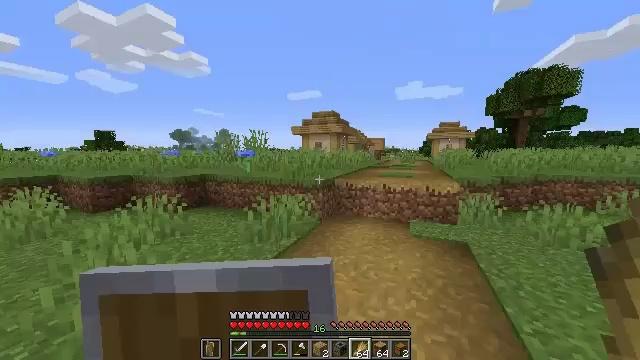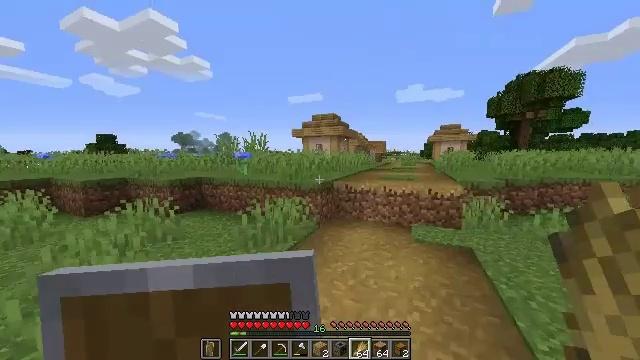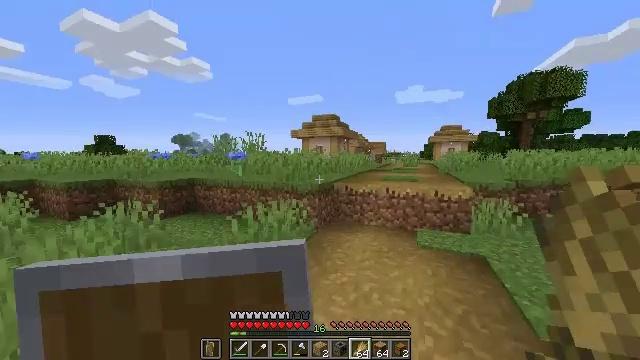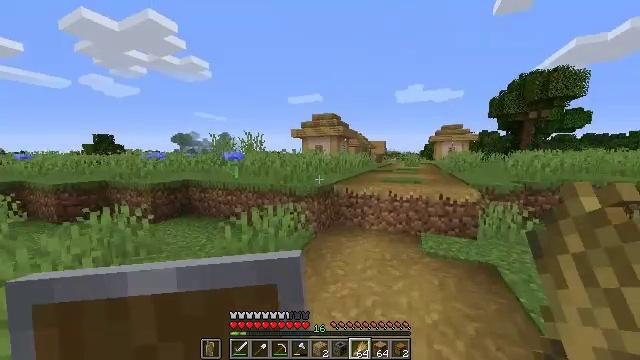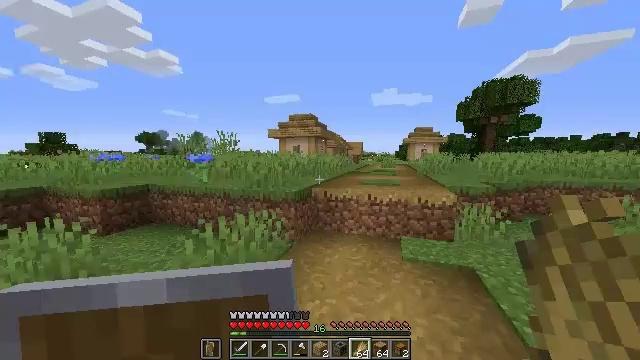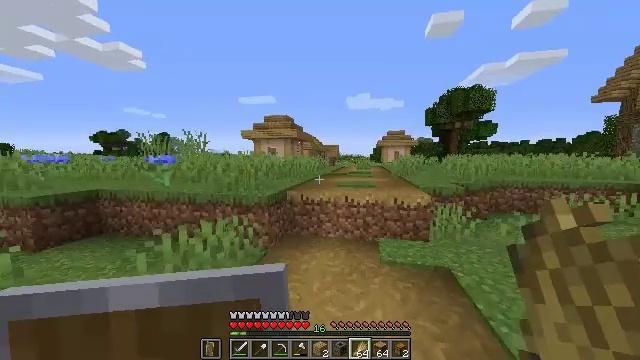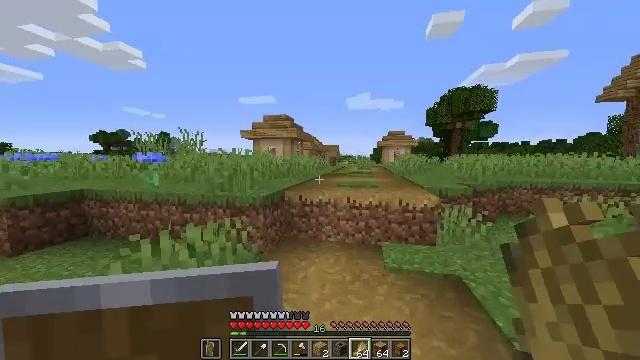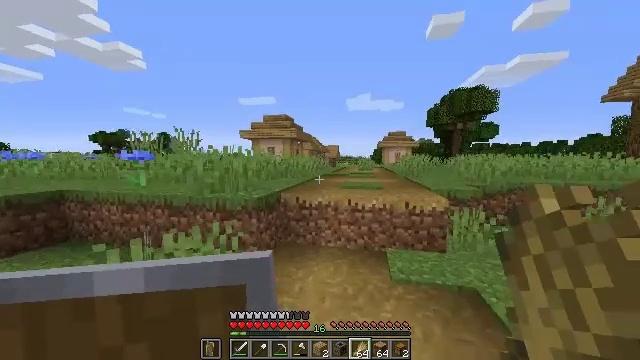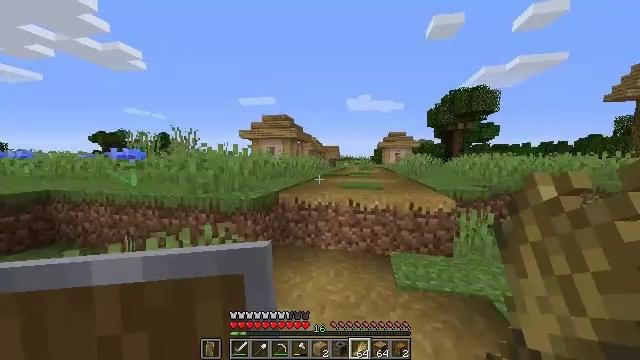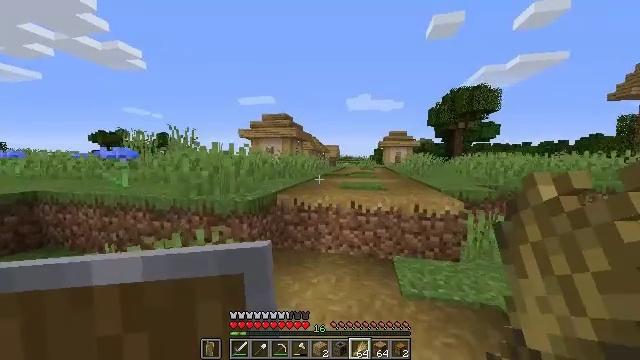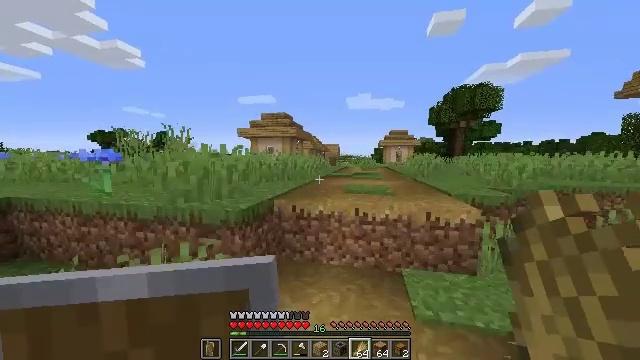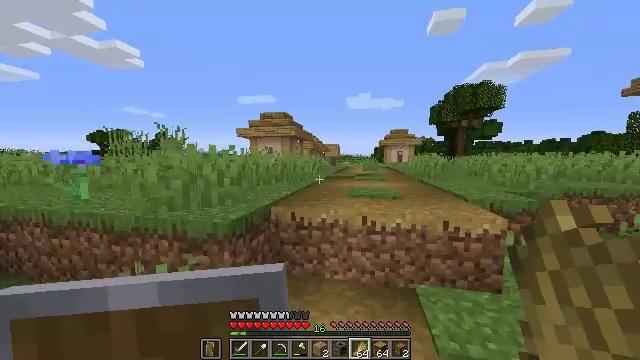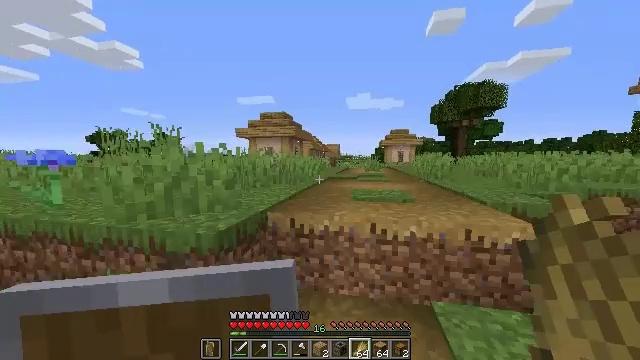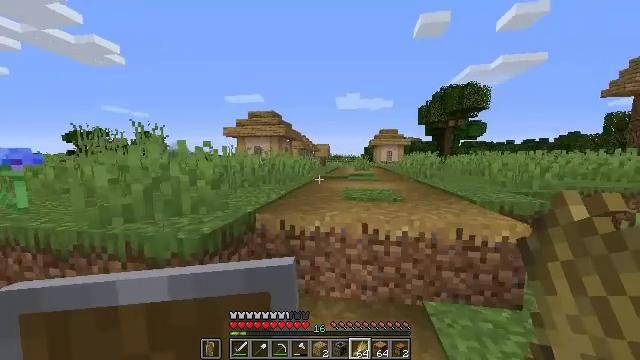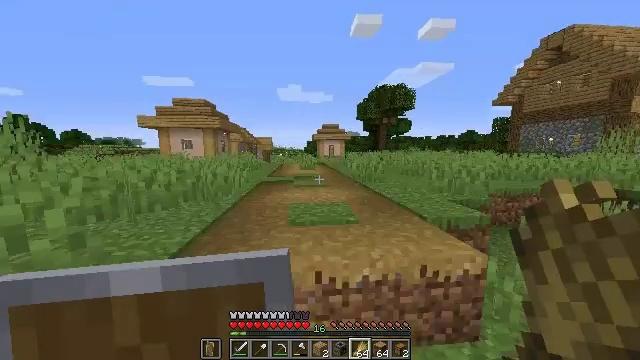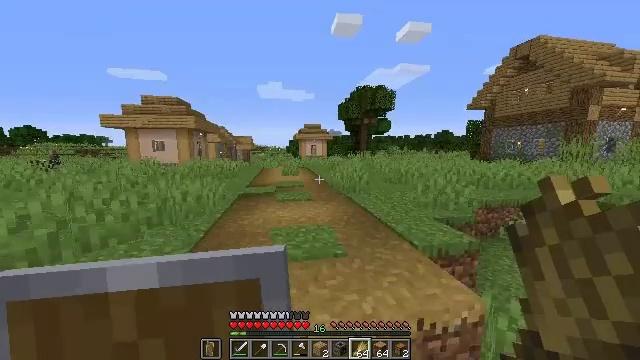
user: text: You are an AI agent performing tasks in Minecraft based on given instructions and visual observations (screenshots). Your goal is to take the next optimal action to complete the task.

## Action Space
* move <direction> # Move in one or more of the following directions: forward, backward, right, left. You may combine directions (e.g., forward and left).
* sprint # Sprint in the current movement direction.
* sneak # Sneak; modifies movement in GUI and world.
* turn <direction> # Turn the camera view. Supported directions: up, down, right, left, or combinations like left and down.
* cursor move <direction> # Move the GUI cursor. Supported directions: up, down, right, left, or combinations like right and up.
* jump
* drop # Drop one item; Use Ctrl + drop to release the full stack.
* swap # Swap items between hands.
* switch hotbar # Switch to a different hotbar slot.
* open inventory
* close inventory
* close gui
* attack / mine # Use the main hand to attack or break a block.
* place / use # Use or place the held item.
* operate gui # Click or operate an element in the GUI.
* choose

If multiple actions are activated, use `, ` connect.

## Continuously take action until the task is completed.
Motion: motion action
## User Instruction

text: Collect the oak planks from the structure.
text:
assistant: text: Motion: move forward
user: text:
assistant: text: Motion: move forward
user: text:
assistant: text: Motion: move forward
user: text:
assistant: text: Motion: move forward, turn right
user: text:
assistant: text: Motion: move forward, turn right
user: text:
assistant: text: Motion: move forward
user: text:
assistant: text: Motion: move forward
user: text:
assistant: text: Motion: move forward
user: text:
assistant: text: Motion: move forward
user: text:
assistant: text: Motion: move forward
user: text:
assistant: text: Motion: move forward
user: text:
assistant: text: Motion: move forward
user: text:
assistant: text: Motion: move forward, turn right
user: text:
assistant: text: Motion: move forward, turn right and down, jump
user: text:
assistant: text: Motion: move forward, turn right, jump
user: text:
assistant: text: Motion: move forward, jump
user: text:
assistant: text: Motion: move forward, jump
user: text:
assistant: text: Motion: move forward, jump
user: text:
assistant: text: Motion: move forward, jump
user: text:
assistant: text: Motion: move forward, jump
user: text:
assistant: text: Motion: move forward, jump
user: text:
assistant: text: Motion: move forward, jump
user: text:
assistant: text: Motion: move forward, jump
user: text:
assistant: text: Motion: move forward, turn right, jump
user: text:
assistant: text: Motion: move forward, turn right, jump
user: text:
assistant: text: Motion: move forward, turn right, jump
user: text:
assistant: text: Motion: move forward, jump
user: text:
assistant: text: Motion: move forward, jump
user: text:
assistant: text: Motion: move forward, jump
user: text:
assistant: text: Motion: move forward, jump